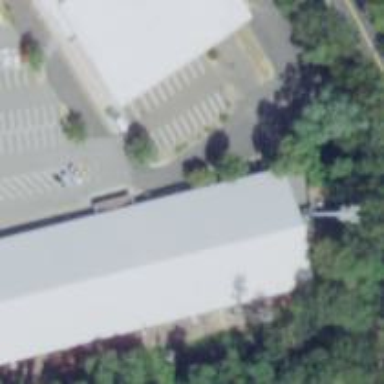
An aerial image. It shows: Building used for tennis.